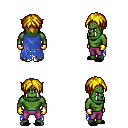
a pixel art fantasy rpg character, male body template, orc, green skin, blue tattered cape, magenta pants, blonde parted hairstyle, gold gloves, black slippers, four views (front, back, left, right), 2x2 character sprite sheet, small pixel art, hard edges, no anti-aliasing